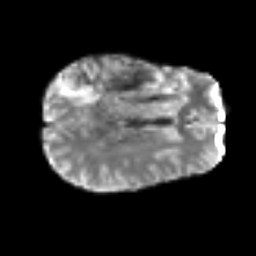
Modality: T2w
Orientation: axial
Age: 54
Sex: male
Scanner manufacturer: siemens
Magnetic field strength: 3 T
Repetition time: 6.1 s
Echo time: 0.101 s